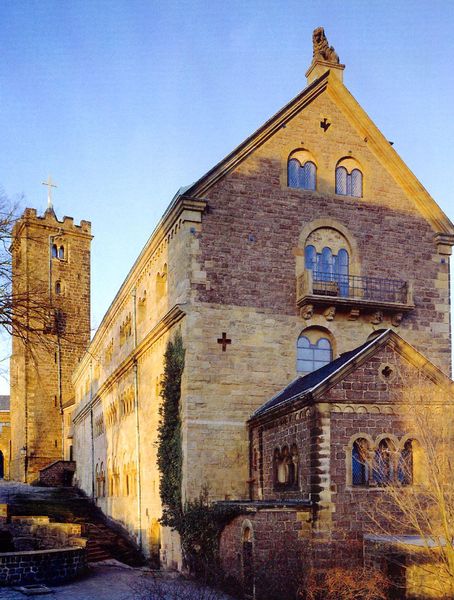
Titel: Wartburg
Standort: Eisenach (EU - D - Thüringen)
Schlagwörter: kirchturm, fenster, steine, kirche, bogen, außen, langhaus, mauern, campanile, fallrohr